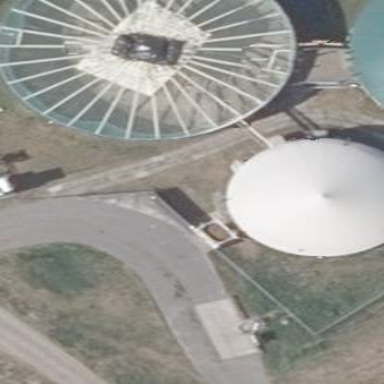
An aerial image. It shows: Building with covered reservoir. The roof of the reservoir has dome shape.